Interaction volume radius: 5 \u00c5
Interaction volume height: 15 \u00c5
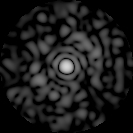
Disorder parameter: 0.88